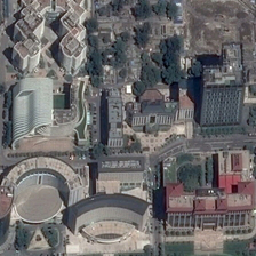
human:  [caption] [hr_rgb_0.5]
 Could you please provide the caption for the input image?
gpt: The business district is divided into four parts by highway.

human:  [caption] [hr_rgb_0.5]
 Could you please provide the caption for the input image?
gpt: The business district is divided into four parts by the highway.

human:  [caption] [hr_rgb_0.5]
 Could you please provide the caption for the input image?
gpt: The tall buildings are surrounded by dark green trees.

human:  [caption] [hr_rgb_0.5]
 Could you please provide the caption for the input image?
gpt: The skyscraper is surrounded by dark green trees.

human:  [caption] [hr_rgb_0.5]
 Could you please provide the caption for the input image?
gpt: The tall building is surrounded by dark green trees.